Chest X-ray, AP view. Patient: 37 years old, sex M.
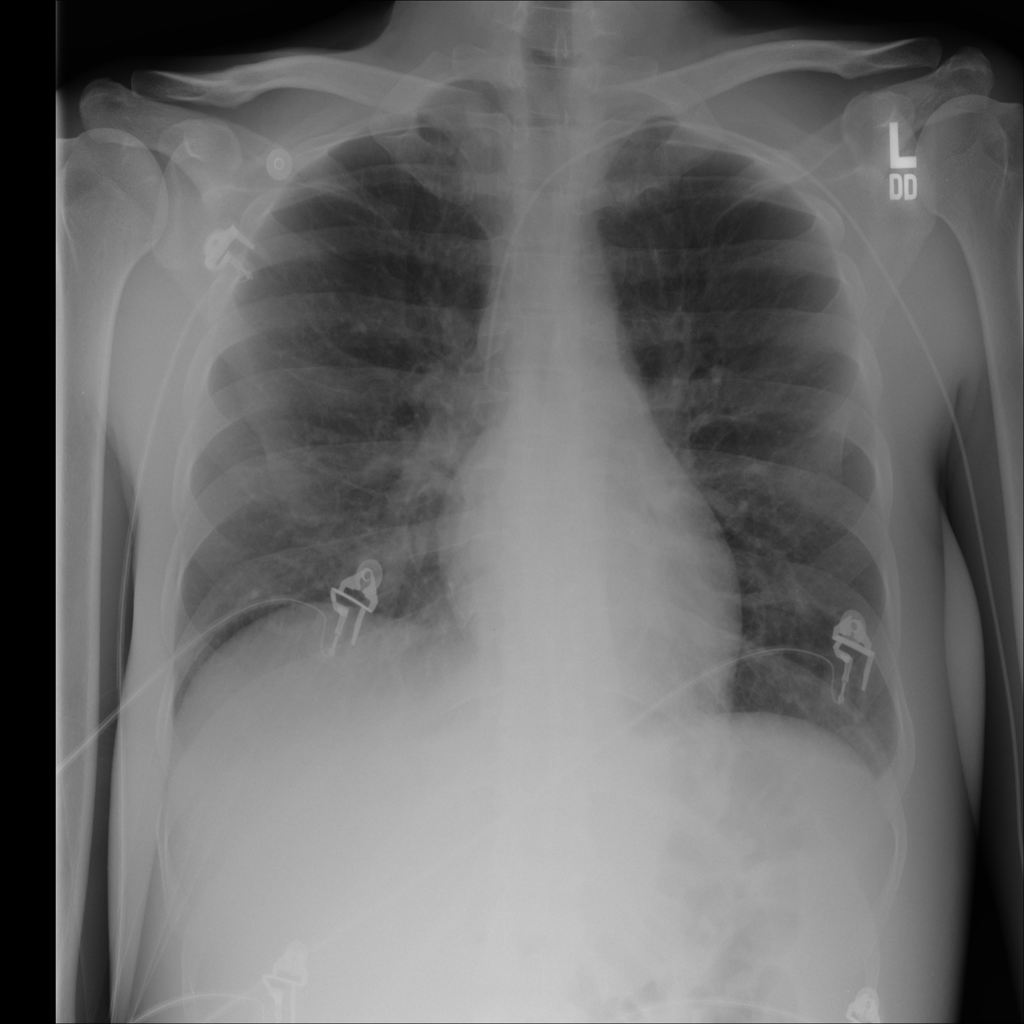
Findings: Infiltration